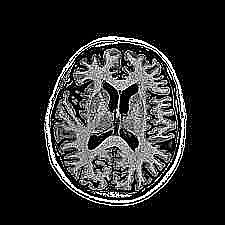
Label: notumor